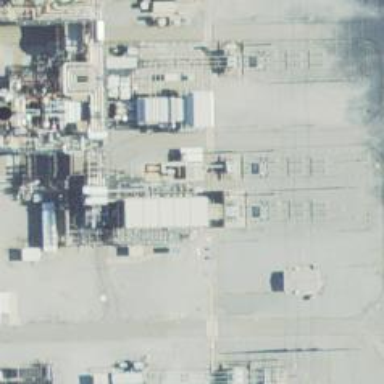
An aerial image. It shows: Gas-powered generator using steam turbine.